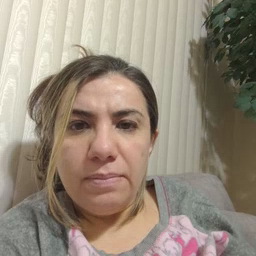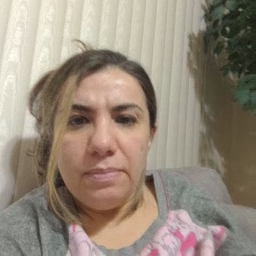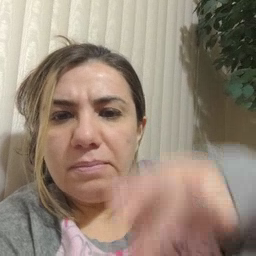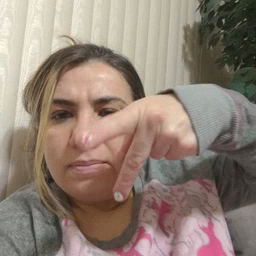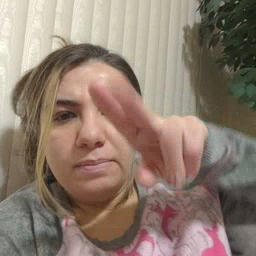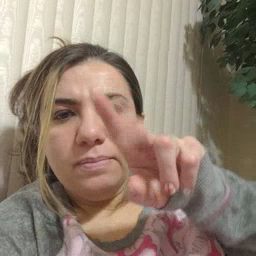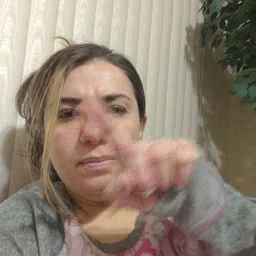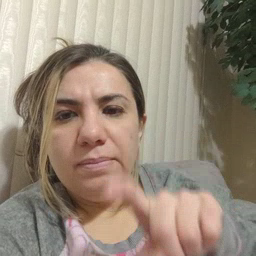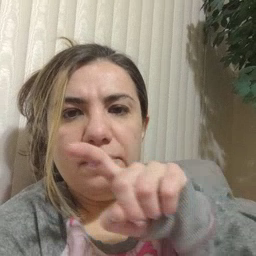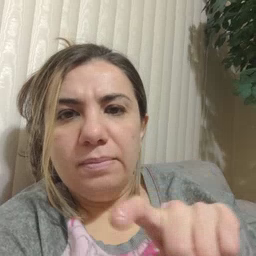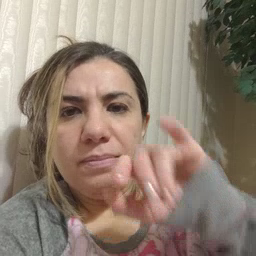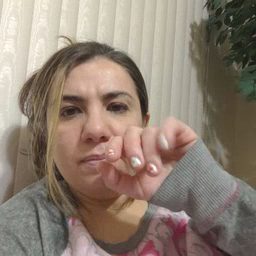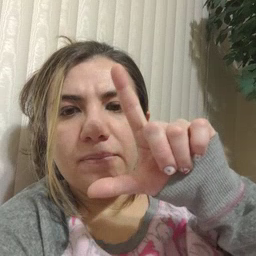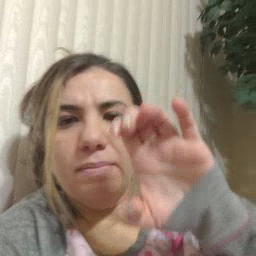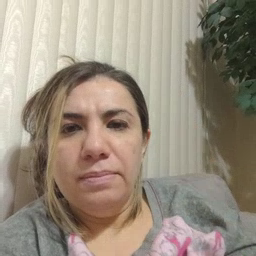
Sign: puzzle